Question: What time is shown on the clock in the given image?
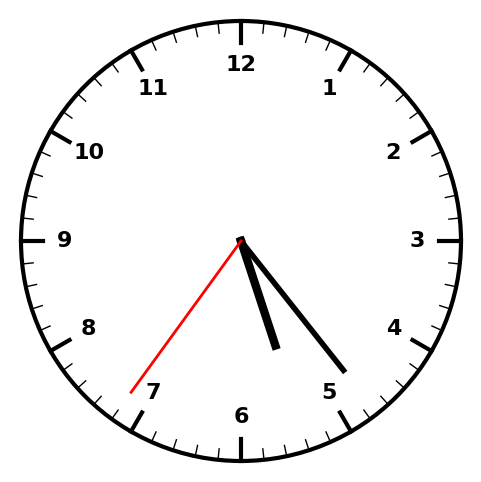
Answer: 05:23:36